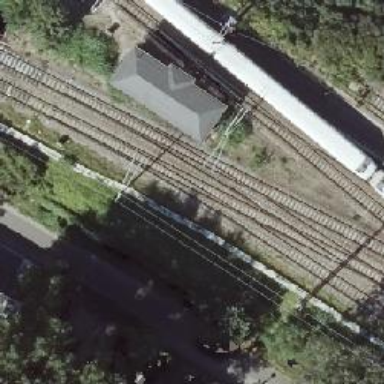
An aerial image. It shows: Railway switch with the turnout on the right side.